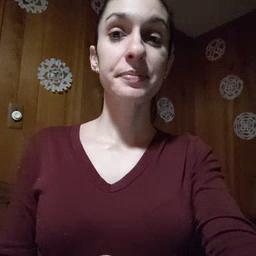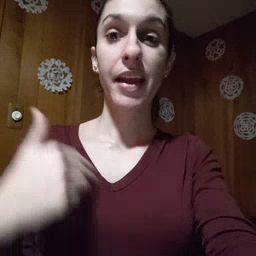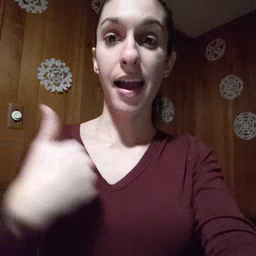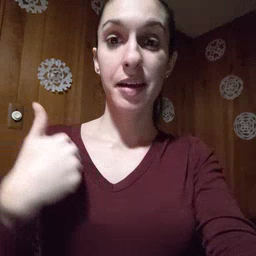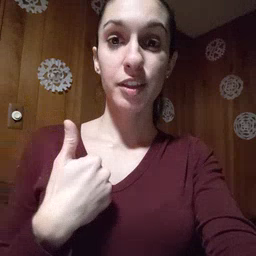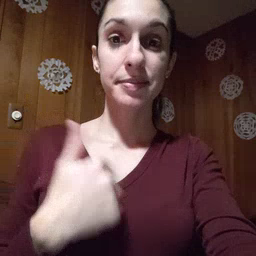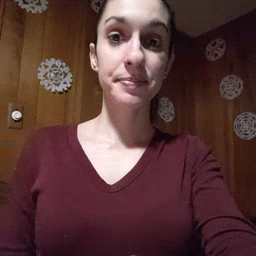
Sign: animal